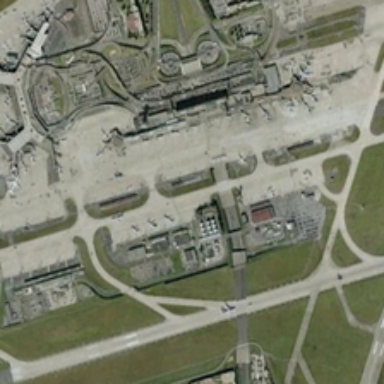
Many planes are in an airport .